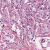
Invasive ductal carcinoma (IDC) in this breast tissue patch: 1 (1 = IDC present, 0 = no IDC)